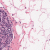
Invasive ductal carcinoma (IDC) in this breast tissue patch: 0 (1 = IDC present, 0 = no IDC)